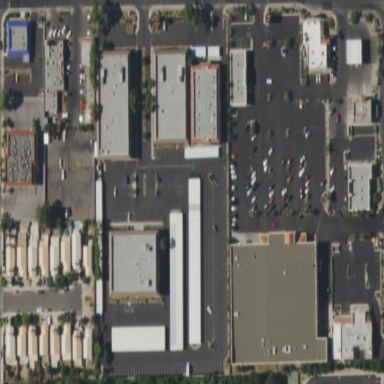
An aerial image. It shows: Retail area.